Question: I created NodeJS server that communicate with Google Glass, I want to know how to pull attachment from item, below you can see the item with attachments:

Note: in my project I already have:
*Send item item to glass(contact, card, location, etc..)
*Subscription to timeline collection
*Contact with callback to let Glass user share content - for more info Visit <URL>
Do I need to use the selfLink to pull the attachment? if yes then how I can execute HTTP request for the selfLink while including the token?
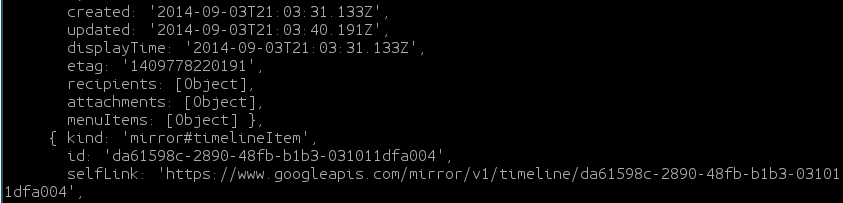
Answer: The 'selfLink' refers to the URL of the timelineItem itself. You want to look at the 'attachments' attribute of the object. It might look something like this:
'''
{ "kind": "mirror#timelineItem",
"id": "da61598c-2890-4852-2123-031011dfa004",
...
"attachments": [
"id": ...
"contentType": "image/jpeg".
"contentUrl": "https://www.googleapis.com/mirror/v1/timeline/da61598c-2890-4852-2123-031011dfa004/attachments/ps:605507433604363824",
"isProcessingContent": false
]
}
'''
You should check to make sure 'isProcessingContent' is false before you try to fetch it, otherwise the fetch will fail. This is usually pretty quick for images, but can take longer for video.
See more at <URL>
To fetch it, you can issue an HTTPS request to that URL with an 'Authorization' header with a value of 'Bearer auth_token' (replacing auth_token with the actual value of the auth token).
To make the request itself, you'll probably want to use the 'http.request()' method. So something like this (untested) might work:
'''
var item = {the item you got sent above};
var attachment = item.attachments[0];
if( !attachment.isProcessingContent ){
var contentUrl = url.parse( attachment.contentUrl );
var options = {
"hostname": contentUrl.hostname,
"path": contentUrl.path,
"headers": {
"Authorization": 'Bearer '+authToken;
}
}
https.request( options, function(res){
// Get the image from the res object
});
}
'''
See the documentation for <URL> for details.